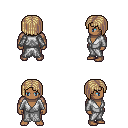
a pixel art fantasy rpg character, male body template, human, dark skin, white robe, metal pants, white blonde pageboy hairstyle, four views (front, back, left, right), 2x2 character sprite sheet, small pixel art, hard edges, no anti-aliasing